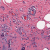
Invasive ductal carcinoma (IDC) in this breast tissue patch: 0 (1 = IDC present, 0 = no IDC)